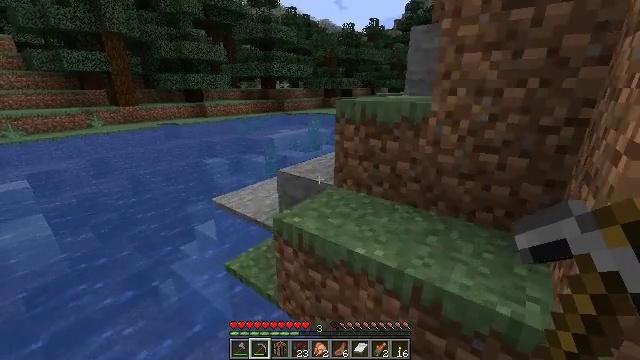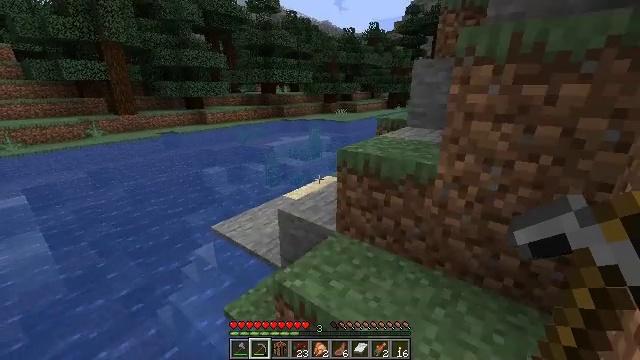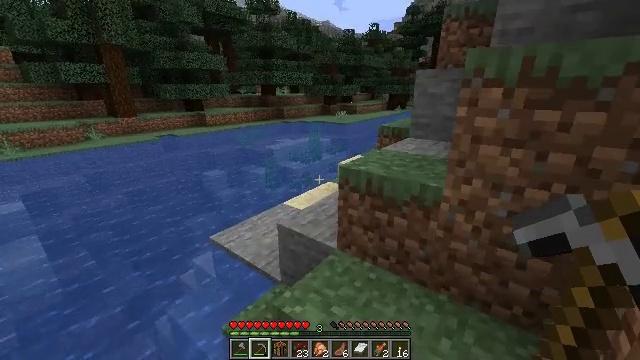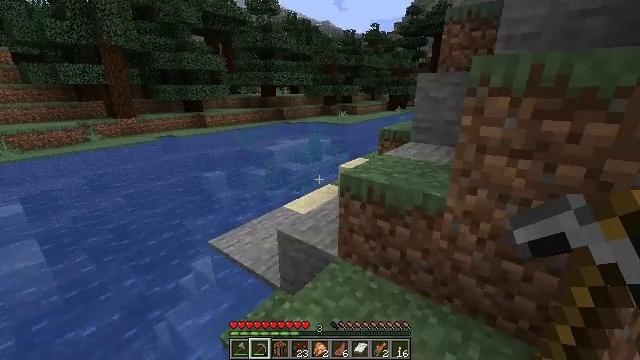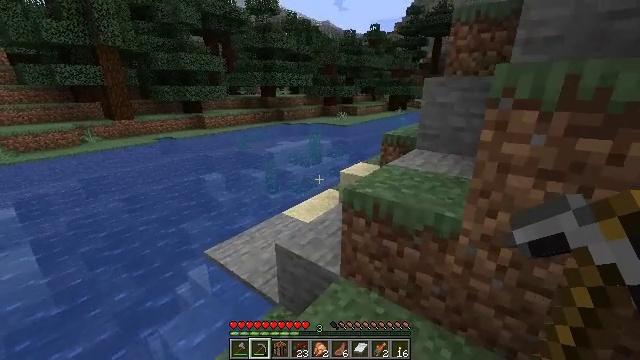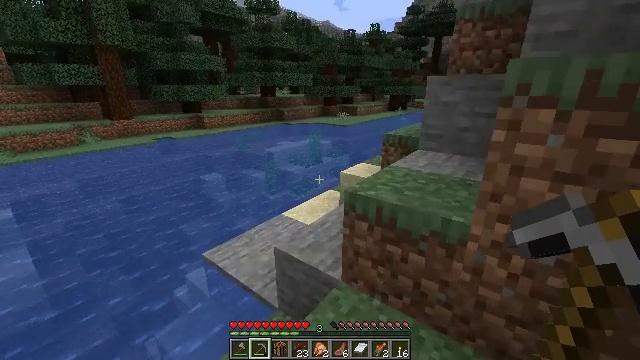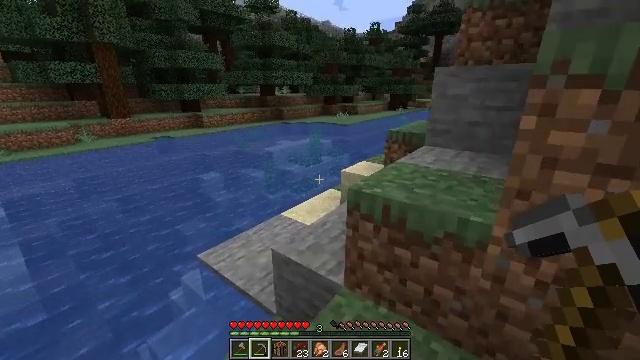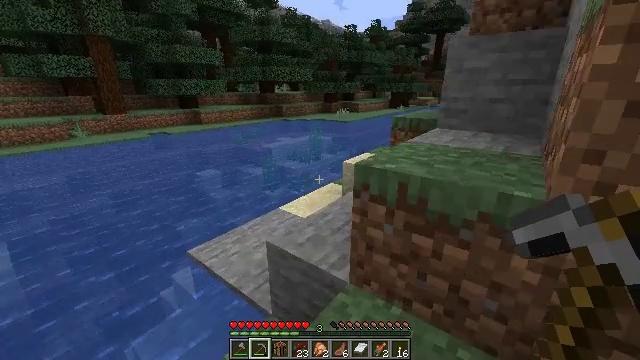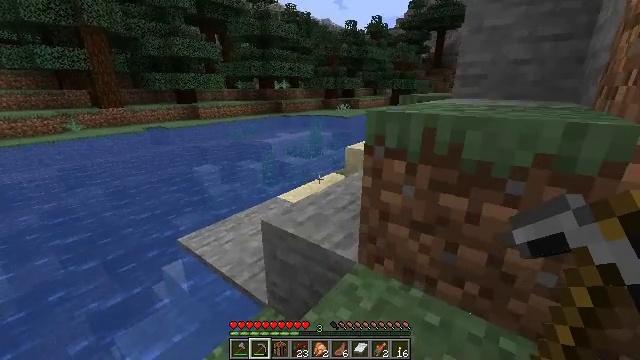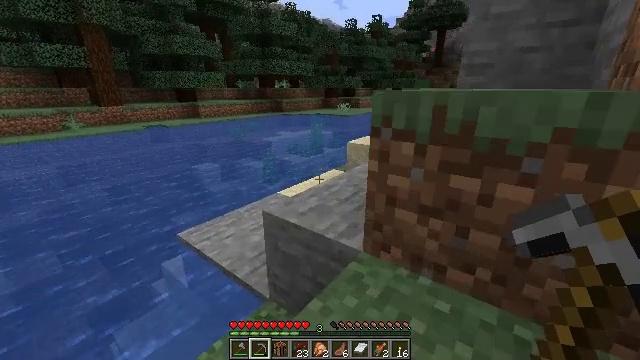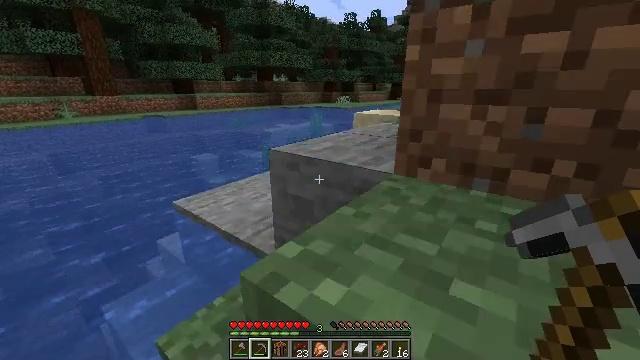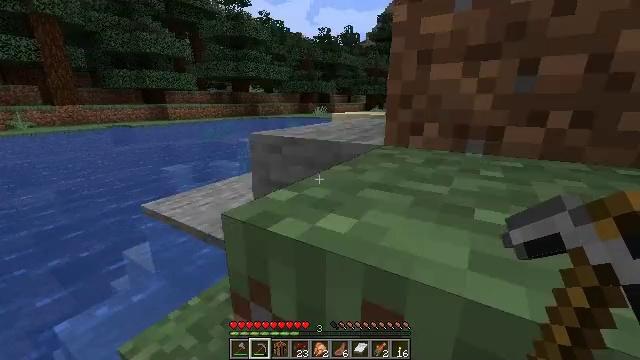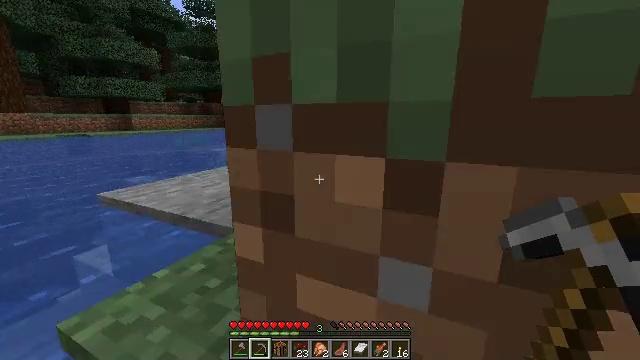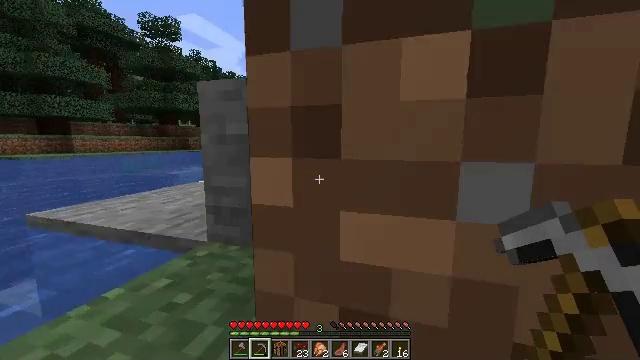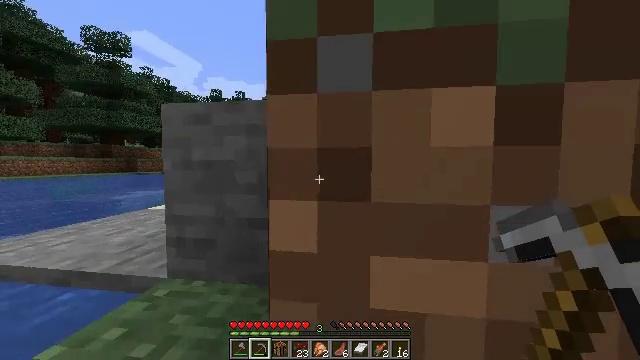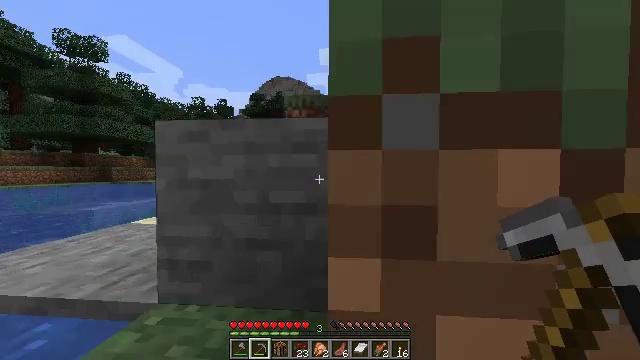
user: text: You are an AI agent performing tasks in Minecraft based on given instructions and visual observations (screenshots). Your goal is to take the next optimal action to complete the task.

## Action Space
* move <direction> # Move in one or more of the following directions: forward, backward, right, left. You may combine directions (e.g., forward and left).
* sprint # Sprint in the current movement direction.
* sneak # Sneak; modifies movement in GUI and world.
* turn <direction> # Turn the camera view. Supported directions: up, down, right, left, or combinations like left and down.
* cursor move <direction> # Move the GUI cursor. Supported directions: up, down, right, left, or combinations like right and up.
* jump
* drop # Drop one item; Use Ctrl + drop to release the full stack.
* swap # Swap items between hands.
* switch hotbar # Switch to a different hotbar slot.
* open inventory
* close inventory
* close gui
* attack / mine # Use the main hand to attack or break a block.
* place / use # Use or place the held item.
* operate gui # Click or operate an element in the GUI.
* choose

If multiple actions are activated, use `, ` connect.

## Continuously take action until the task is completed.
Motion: motion action
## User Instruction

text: Collect a dandelion flower.
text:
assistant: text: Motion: move forward, jump
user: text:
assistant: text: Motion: move forward, jump
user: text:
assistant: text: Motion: move forward, jump
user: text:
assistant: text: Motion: move forward, jump
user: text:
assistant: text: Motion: move forward, jump
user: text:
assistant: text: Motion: move forward, jump
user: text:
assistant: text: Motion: move forward, jump
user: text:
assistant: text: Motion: move forward, jump
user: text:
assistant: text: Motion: move forward, jump
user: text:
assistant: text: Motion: move forward, jump
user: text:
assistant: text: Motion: move forward, turn right and up, jump
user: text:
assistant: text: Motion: move forward, turn right and up, jump
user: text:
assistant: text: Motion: move forward and move left, turn right and up, jump
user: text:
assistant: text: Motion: move forward and move left, turn right and up, jump
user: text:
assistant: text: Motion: move forward and move left, turn right and up, jump
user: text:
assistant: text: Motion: move forward and move left, jump
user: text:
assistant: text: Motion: move forward and move left, jump
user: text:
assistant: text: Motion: move forward and move left, jump
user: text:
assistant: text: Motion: move forward and move left, jump
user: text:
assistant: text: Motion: move forward and move left, jump
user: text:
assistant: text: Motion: move forward and move left, turn right and up, jump
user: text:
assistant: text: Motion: move forward and move left, turn right, jump
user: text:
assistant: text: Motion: move forward and move left, jump
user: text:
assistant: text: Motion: move forward and move left, jump
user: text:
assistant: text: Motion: move forward and move left, jump
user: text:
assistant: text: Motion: move forward and move left, jump
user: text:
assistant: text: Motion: move forward, jump
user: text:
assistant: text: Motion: move forward, jump
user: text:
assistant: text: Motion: move forward, turn right, jump
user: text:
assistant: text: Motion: move forward, jump